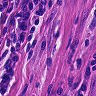
Metastatic tissue present: yes